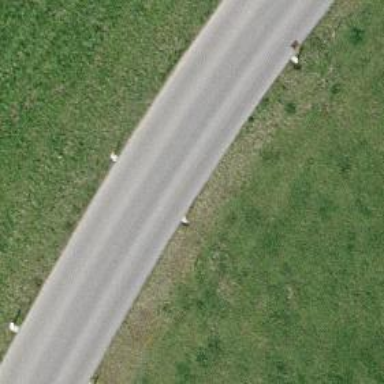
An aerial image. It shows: Tertiary road.